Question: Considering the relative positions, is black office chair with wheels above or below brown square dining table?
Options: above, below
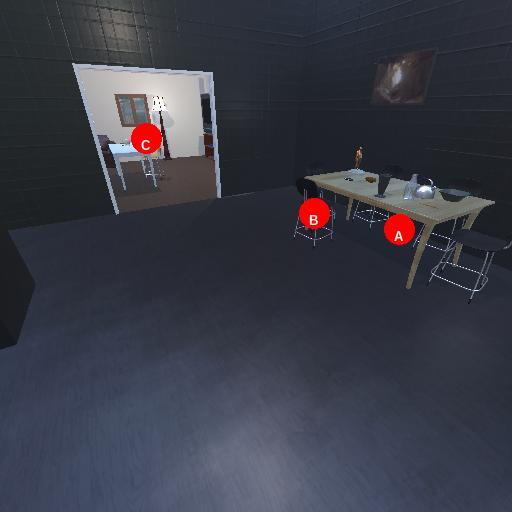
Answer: above